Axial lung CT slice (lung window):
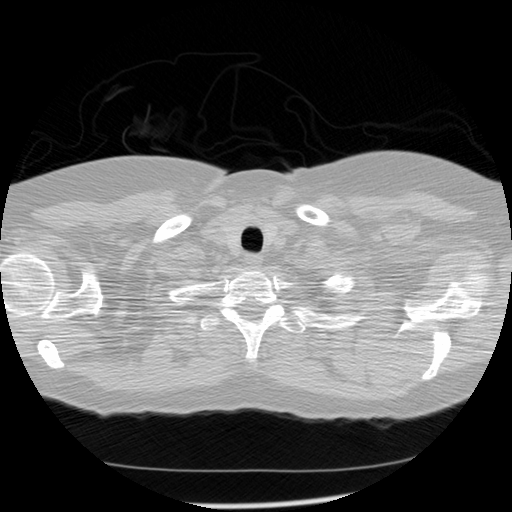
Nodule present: no